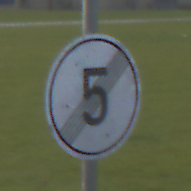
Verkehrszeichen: EndeGeschwindigkeit5
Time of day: MorningAfternoon
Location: Outdoor (Suburban)
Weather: PartlyCloudy
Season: NotSpecified
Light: Natural